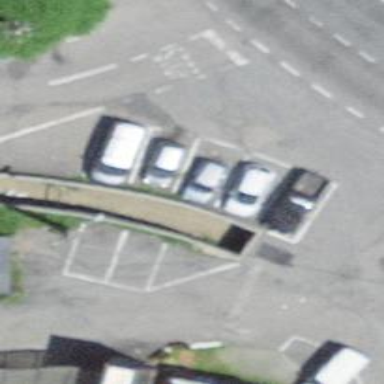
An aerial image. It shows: Street-side parking lot with asphalt surface.